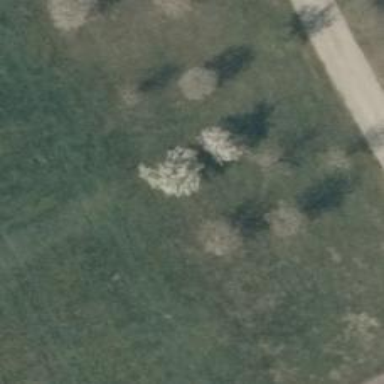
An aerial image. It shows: Broadleaved tree with lush foliage.